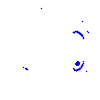
Particle: kaon